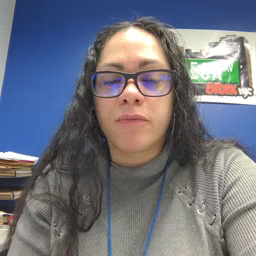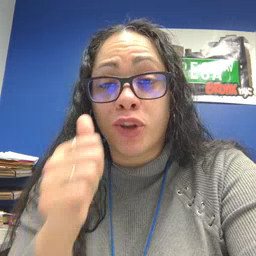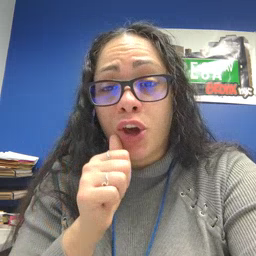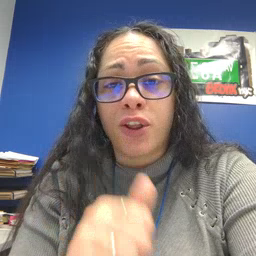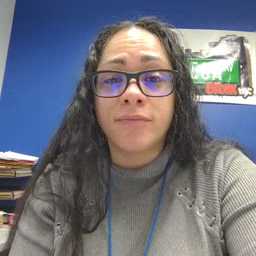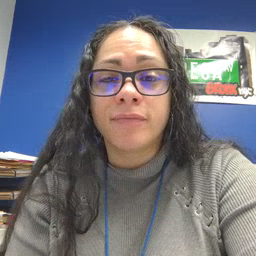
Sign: girl